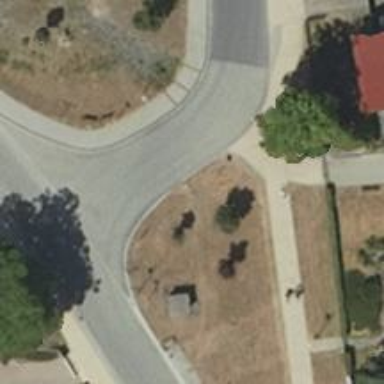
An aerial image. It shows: Tertiary road with asphalt surface. It has separate sidewalks on both sides.